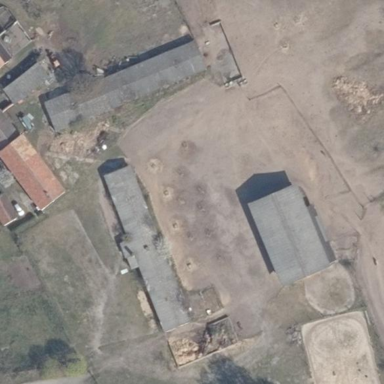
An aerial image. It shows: Farmyard area.